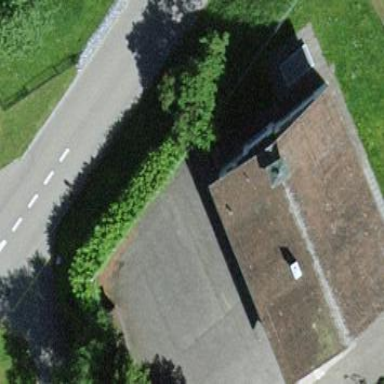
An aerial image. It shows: Building.